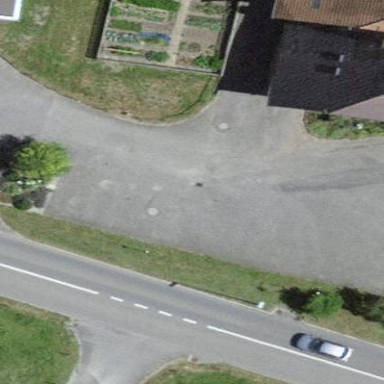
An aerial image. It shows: Parking area with surface.